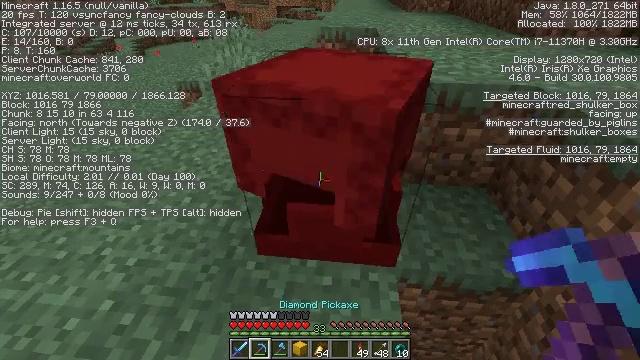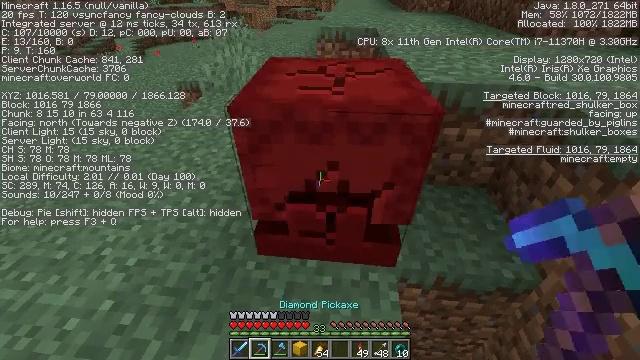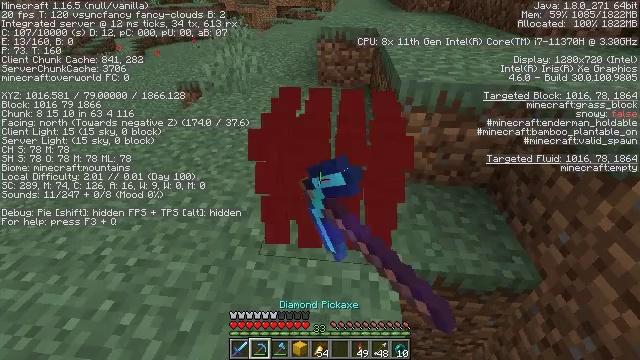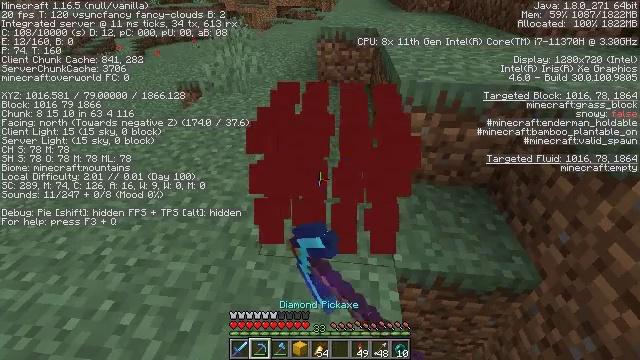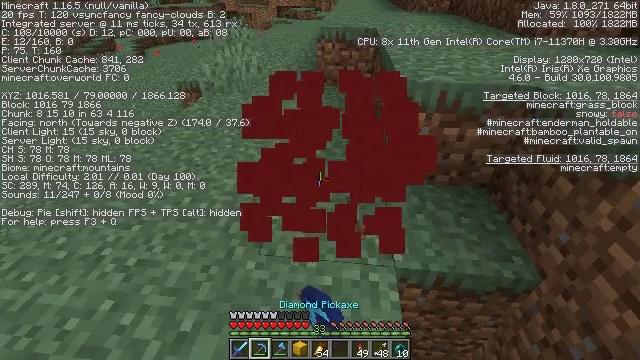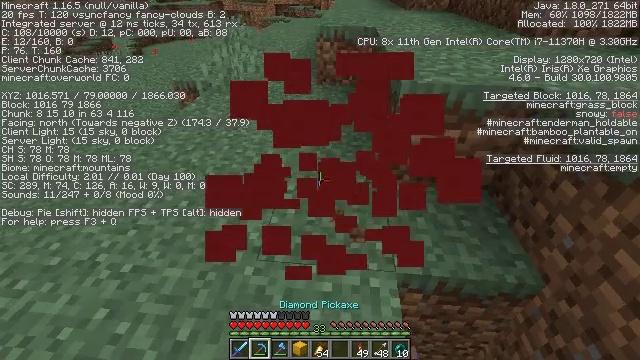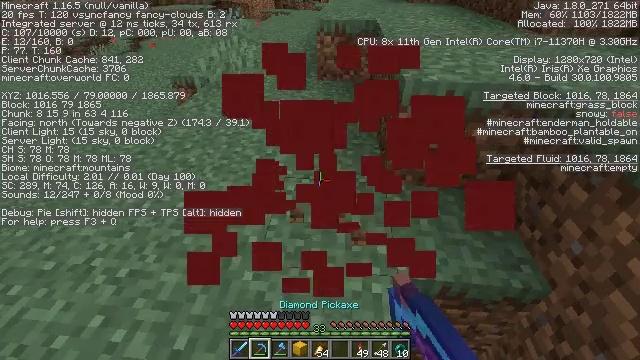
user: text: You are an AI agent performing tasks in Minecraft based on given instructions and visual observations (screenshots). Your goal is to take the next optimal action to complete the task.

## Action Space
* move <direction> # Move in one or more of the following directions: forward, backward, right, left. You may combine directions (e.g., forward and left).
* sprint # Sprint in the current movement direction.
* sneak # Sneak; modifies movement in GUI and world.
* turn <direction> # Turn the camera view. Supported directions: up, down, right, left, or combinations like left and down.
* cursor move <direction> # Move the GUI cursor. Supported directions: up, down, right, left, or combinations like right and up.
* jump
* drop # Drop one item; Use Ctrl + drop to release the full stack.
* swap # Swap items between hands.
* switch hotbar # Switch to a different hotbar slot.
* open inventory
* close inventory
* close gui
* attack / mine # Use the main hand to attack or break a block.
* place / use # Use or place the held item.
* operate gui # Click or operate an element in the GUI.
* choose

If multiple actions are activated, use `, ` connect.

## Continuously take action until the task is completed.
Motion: motion action
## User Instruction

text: Mine the red shulker box.
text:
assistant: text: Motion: attack / mine
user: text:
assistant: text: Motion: attack / mine
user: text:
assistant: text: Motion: attack / mine
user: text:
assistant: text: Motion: attack / mine
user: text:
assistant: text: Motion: move forward, attack / mine
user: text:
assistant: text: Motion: move forward, turn down, attack / mine
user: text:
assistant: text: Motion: attack / mine